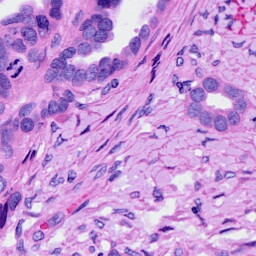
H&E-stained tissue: Ovarian